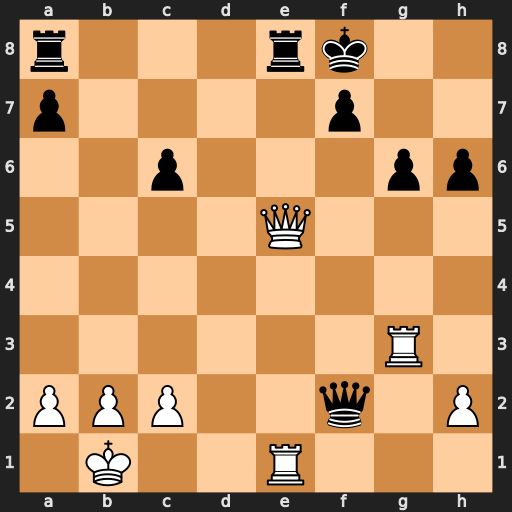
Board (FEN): r3rk2/p4p2/2p3pp/4Q3/8/6R1/PPP2q1P/1K2R3
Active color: w
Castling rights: -
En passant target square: -
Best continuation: Qh8#